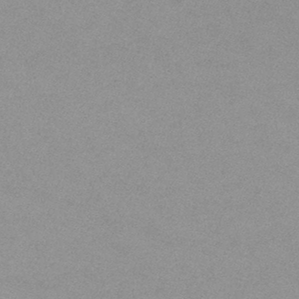
Label: frost